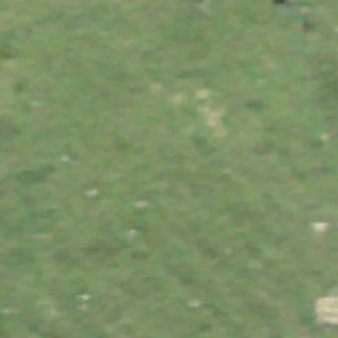
Label: other